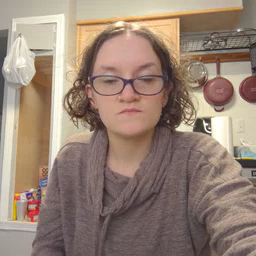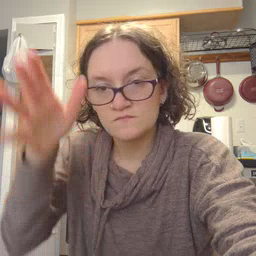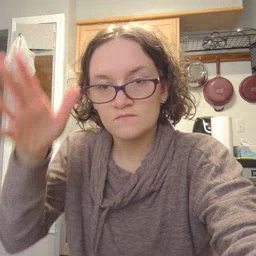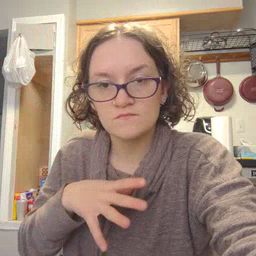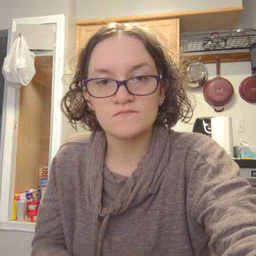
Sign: man